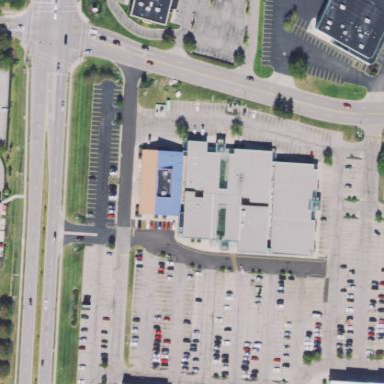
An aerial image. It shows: Retail building.